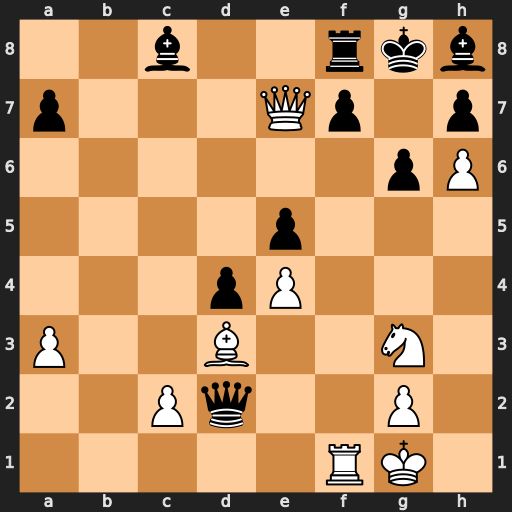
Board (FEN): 2b2rkb/p3Qp1p/6pP/4p3/3pP3/P2B2N1/2Pq2P1/5RK1
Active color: w
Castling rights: -
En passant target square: -
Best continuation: Bc4 Qe3+ Rf2